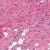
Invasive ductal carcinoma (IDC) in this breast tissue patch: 0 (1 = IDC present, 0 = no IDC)